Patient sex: F
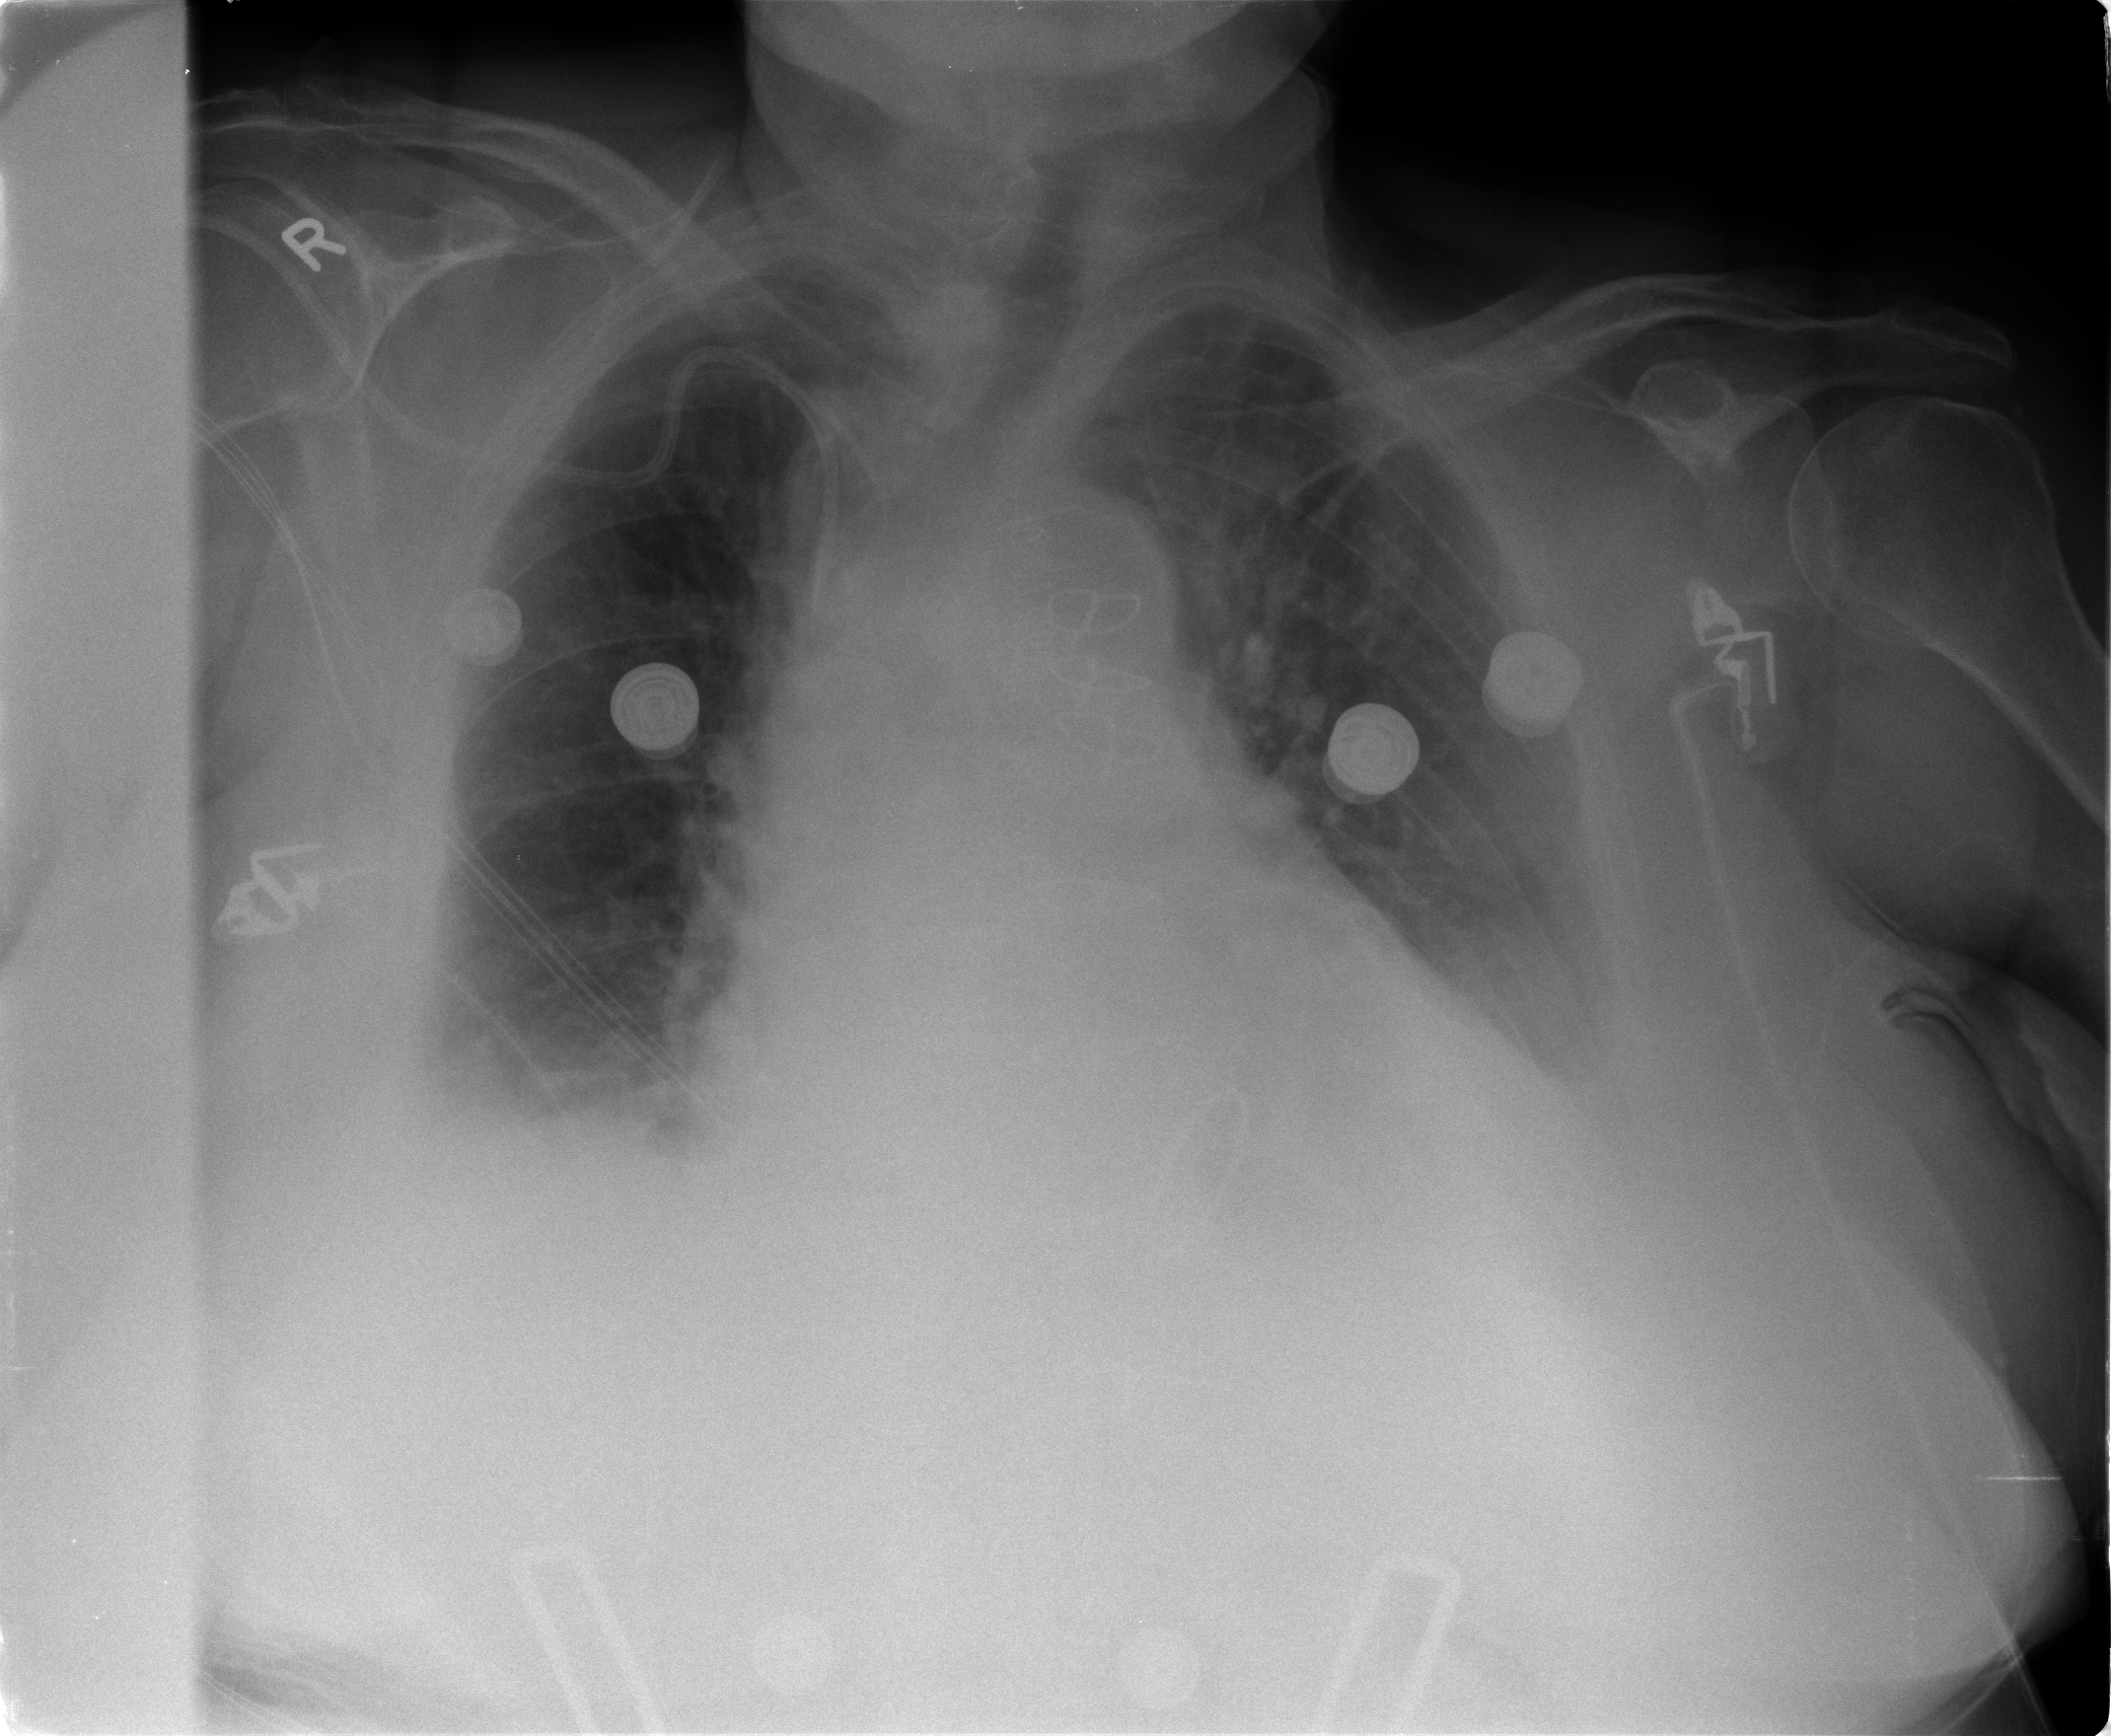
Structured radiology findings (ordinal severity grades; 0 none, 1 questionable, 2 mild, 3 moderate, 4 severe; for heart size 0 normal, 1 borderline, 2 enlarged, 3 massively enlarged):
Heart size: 2
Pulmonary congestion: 2
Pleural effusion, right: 2
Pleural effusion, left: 2
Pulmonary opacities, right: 0
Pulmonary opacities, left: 0
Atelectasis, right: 2
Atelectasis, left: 2